Question: For example:
'''
from PIL import Image
if __name__ == "__main__":
im =Image.open("room.tif")
Image.Image.
'''
when my cursor is at the dot after 'Image.Image.' and I press Ctrl+Space it will show the following:

However, if I type 'im.' and press Ctrl+Space it will show nothing. Why does SublimeJEDI not recognize that im is also an 'Image.Image' object instance? Have I configured it wrongly? Is there another plugin/IDE that can do this? SublimeCodeIntel can't, SublimePythonIDE either (in my limited experience).
It seems that both Atom (autocomplete-python-jedi-plus) and SublimeText (SublimeJEDI) are capable of doing this with builtin types, but not with external packages (e.g. in this )
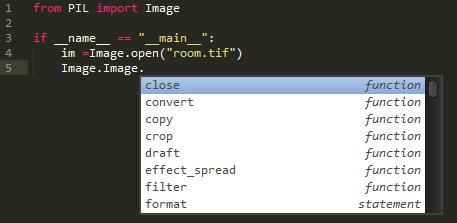
Answer: I mailed the SublimePythonIDE dev with this question and got the following response:
> Hi,SublimePythonIDE internally uses the Jedi library, so there shouldn't
be much difference to SublimeJedi or Anaconda in this regard. Remember
that Python is dynamically typed, so completion is really hard to do
in general, and requires some form of type inference. If Jedi can
infer the type of the variable, then yes. Whether Jedi can do it
depends on many factors, and there is no general answer. So, all in all, the is answer is: sometimes :-)